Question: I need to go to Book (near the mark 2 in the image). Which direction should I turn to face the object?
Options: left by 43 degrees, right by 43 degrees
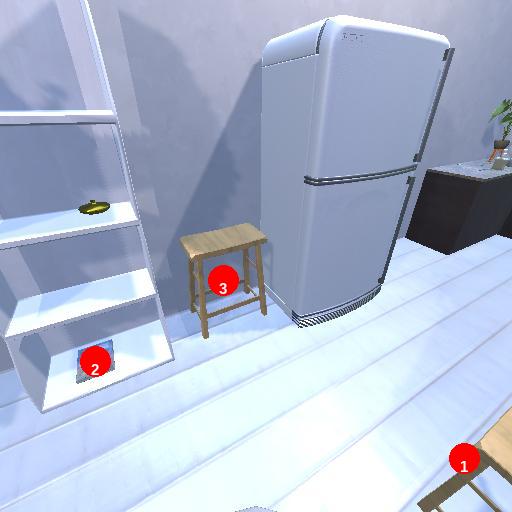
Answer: left by 43 degrees